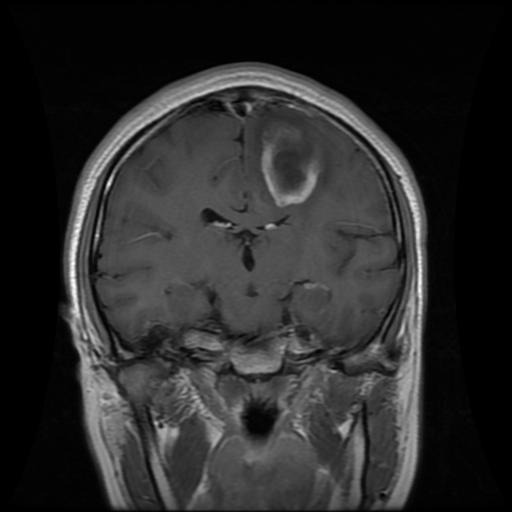
Label: glioma